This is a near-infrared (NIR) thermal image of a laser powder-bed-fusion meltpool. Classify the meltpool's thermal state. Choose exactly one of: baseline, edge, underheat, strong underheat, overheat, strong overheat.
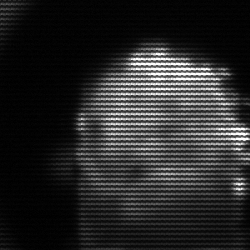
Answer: baseline